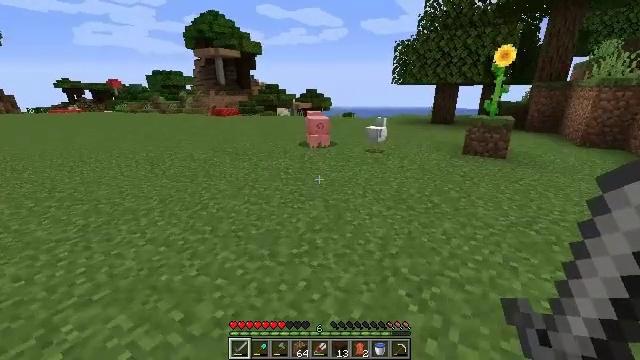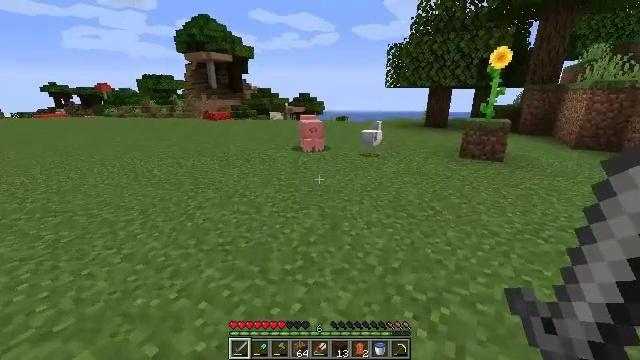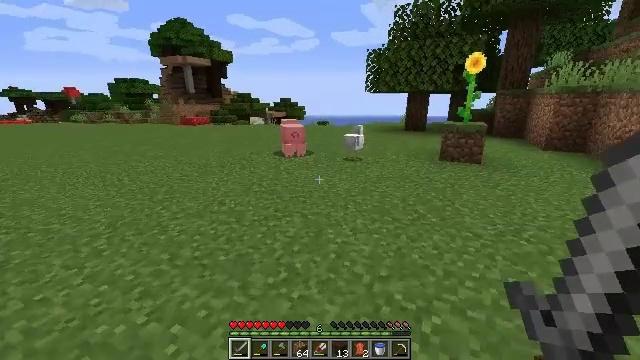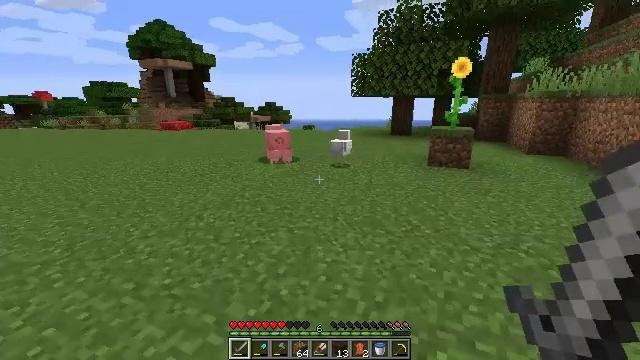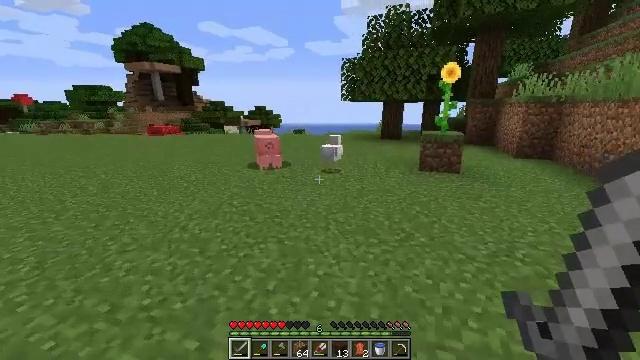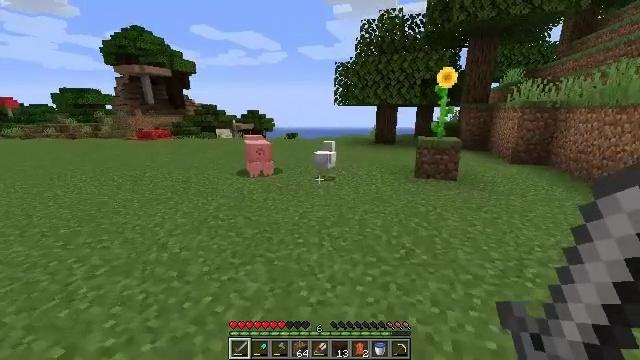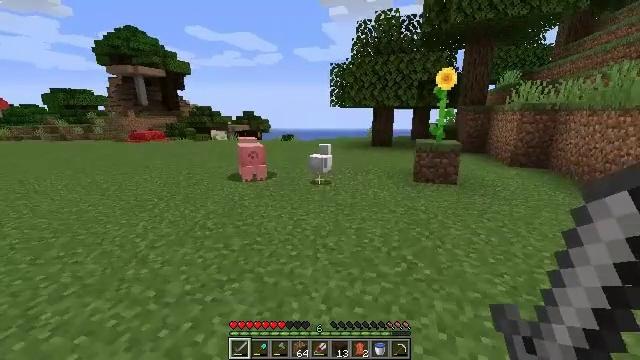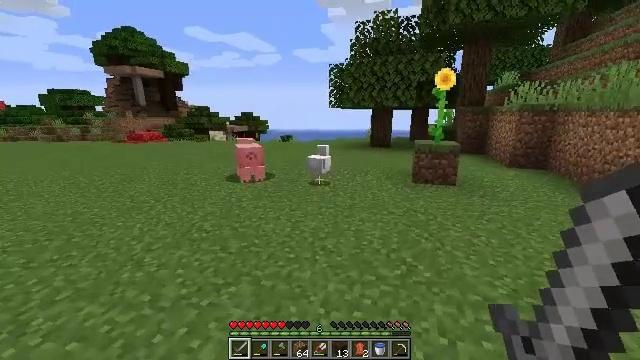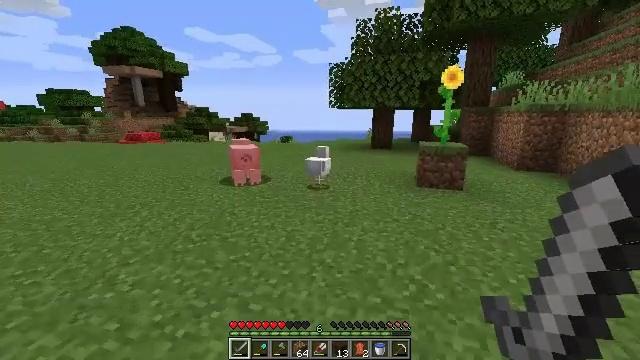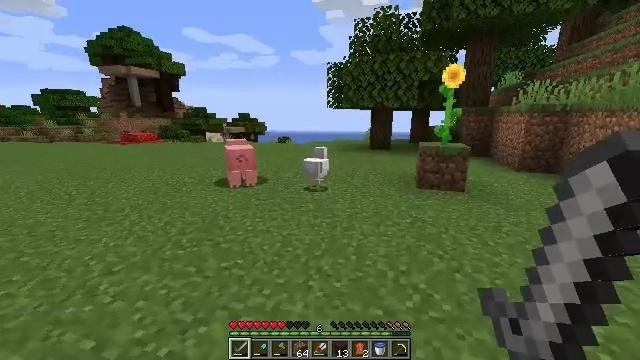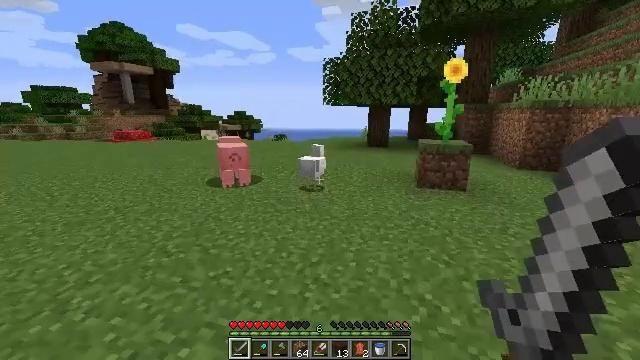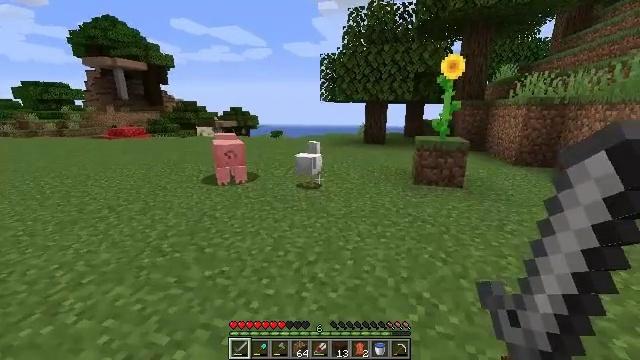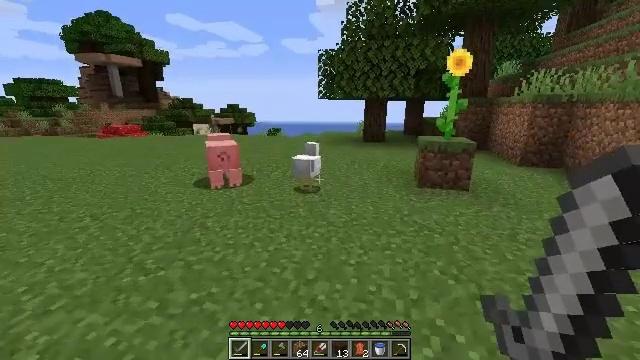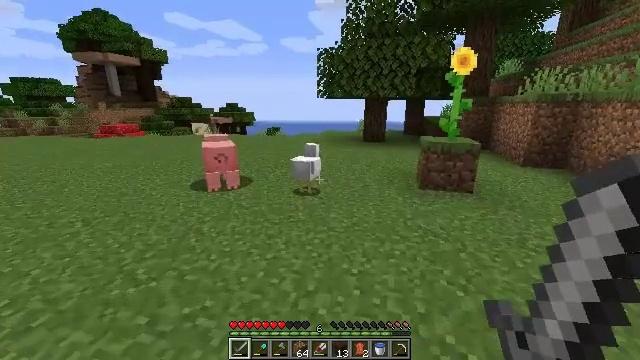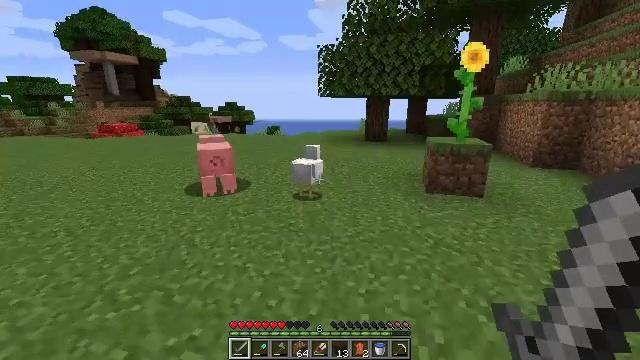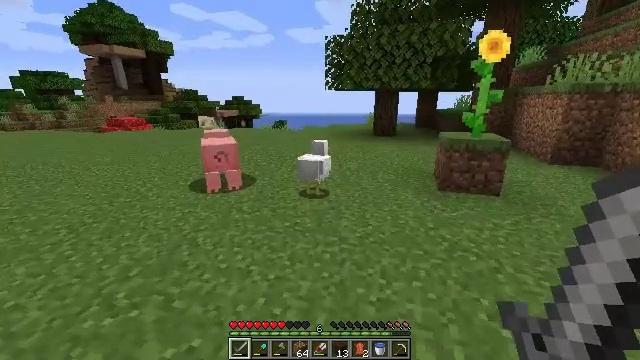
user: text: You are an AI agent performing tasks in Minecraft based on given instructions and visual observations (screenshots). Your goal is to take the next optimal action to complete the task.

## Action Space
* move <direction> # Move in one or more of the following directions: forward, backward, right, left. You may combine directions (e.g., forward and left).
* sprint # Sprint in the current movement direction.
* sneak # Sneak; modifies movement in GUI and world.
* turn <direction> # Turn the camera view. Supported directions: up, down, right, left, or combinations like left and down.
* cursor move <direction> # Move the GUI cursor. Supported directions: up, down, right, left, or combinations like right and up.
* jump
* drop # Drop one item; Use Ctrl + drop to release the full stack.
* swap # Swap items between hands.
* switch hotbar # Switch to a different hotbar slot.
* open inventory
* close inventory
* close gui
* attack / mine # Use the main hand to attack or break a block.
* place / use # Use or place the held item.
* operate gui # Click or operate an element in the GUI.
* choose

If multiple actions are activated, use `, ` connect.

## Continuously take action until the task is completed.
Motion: motion action
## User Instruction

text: Hunt animals.
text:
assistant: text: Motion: move forward, turn right
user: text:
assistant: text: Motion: move forward, turn right
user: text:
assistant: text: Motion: move forward, turn right and up
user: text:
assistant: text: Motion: move forward, turn right
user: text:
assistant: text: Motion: move forward, turn right
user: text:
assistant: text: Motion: move forward
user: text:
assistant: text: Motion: move forward
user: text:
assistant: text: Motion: move forward
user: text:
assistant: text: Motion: move forward
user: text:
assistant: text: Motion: move forward
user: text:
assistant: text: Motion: move forward
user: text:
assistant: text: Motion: move forward
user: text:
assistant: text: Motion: move forward
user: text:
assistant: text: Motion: move forward
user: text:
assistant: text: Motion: move forward, turn left and down
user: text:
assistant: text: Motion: move forward, turn left
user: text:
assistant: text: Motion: move forward
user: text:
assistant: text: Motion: move forward
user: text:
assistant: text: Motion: move forward, turn down
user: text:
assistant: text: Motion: move forward, turn down
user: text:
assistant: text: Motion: move forward
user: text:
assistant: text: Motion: move forward
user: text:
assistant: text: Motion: move forward, attack / mine
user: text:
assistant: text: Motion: move forward, attack / mine
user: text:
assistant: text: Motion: move forward, turn down, attack / mine
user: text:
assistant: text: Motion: move forward, attack / mine
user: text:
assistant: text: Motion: move forward
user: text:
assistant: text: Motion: no_op